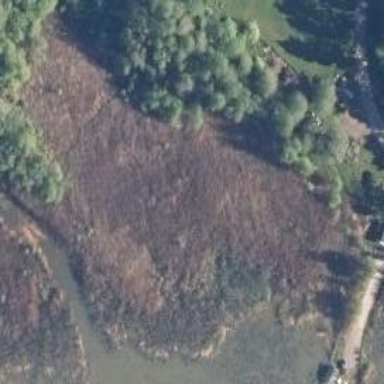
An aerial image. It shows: Wetland area dominated by reedbeds.